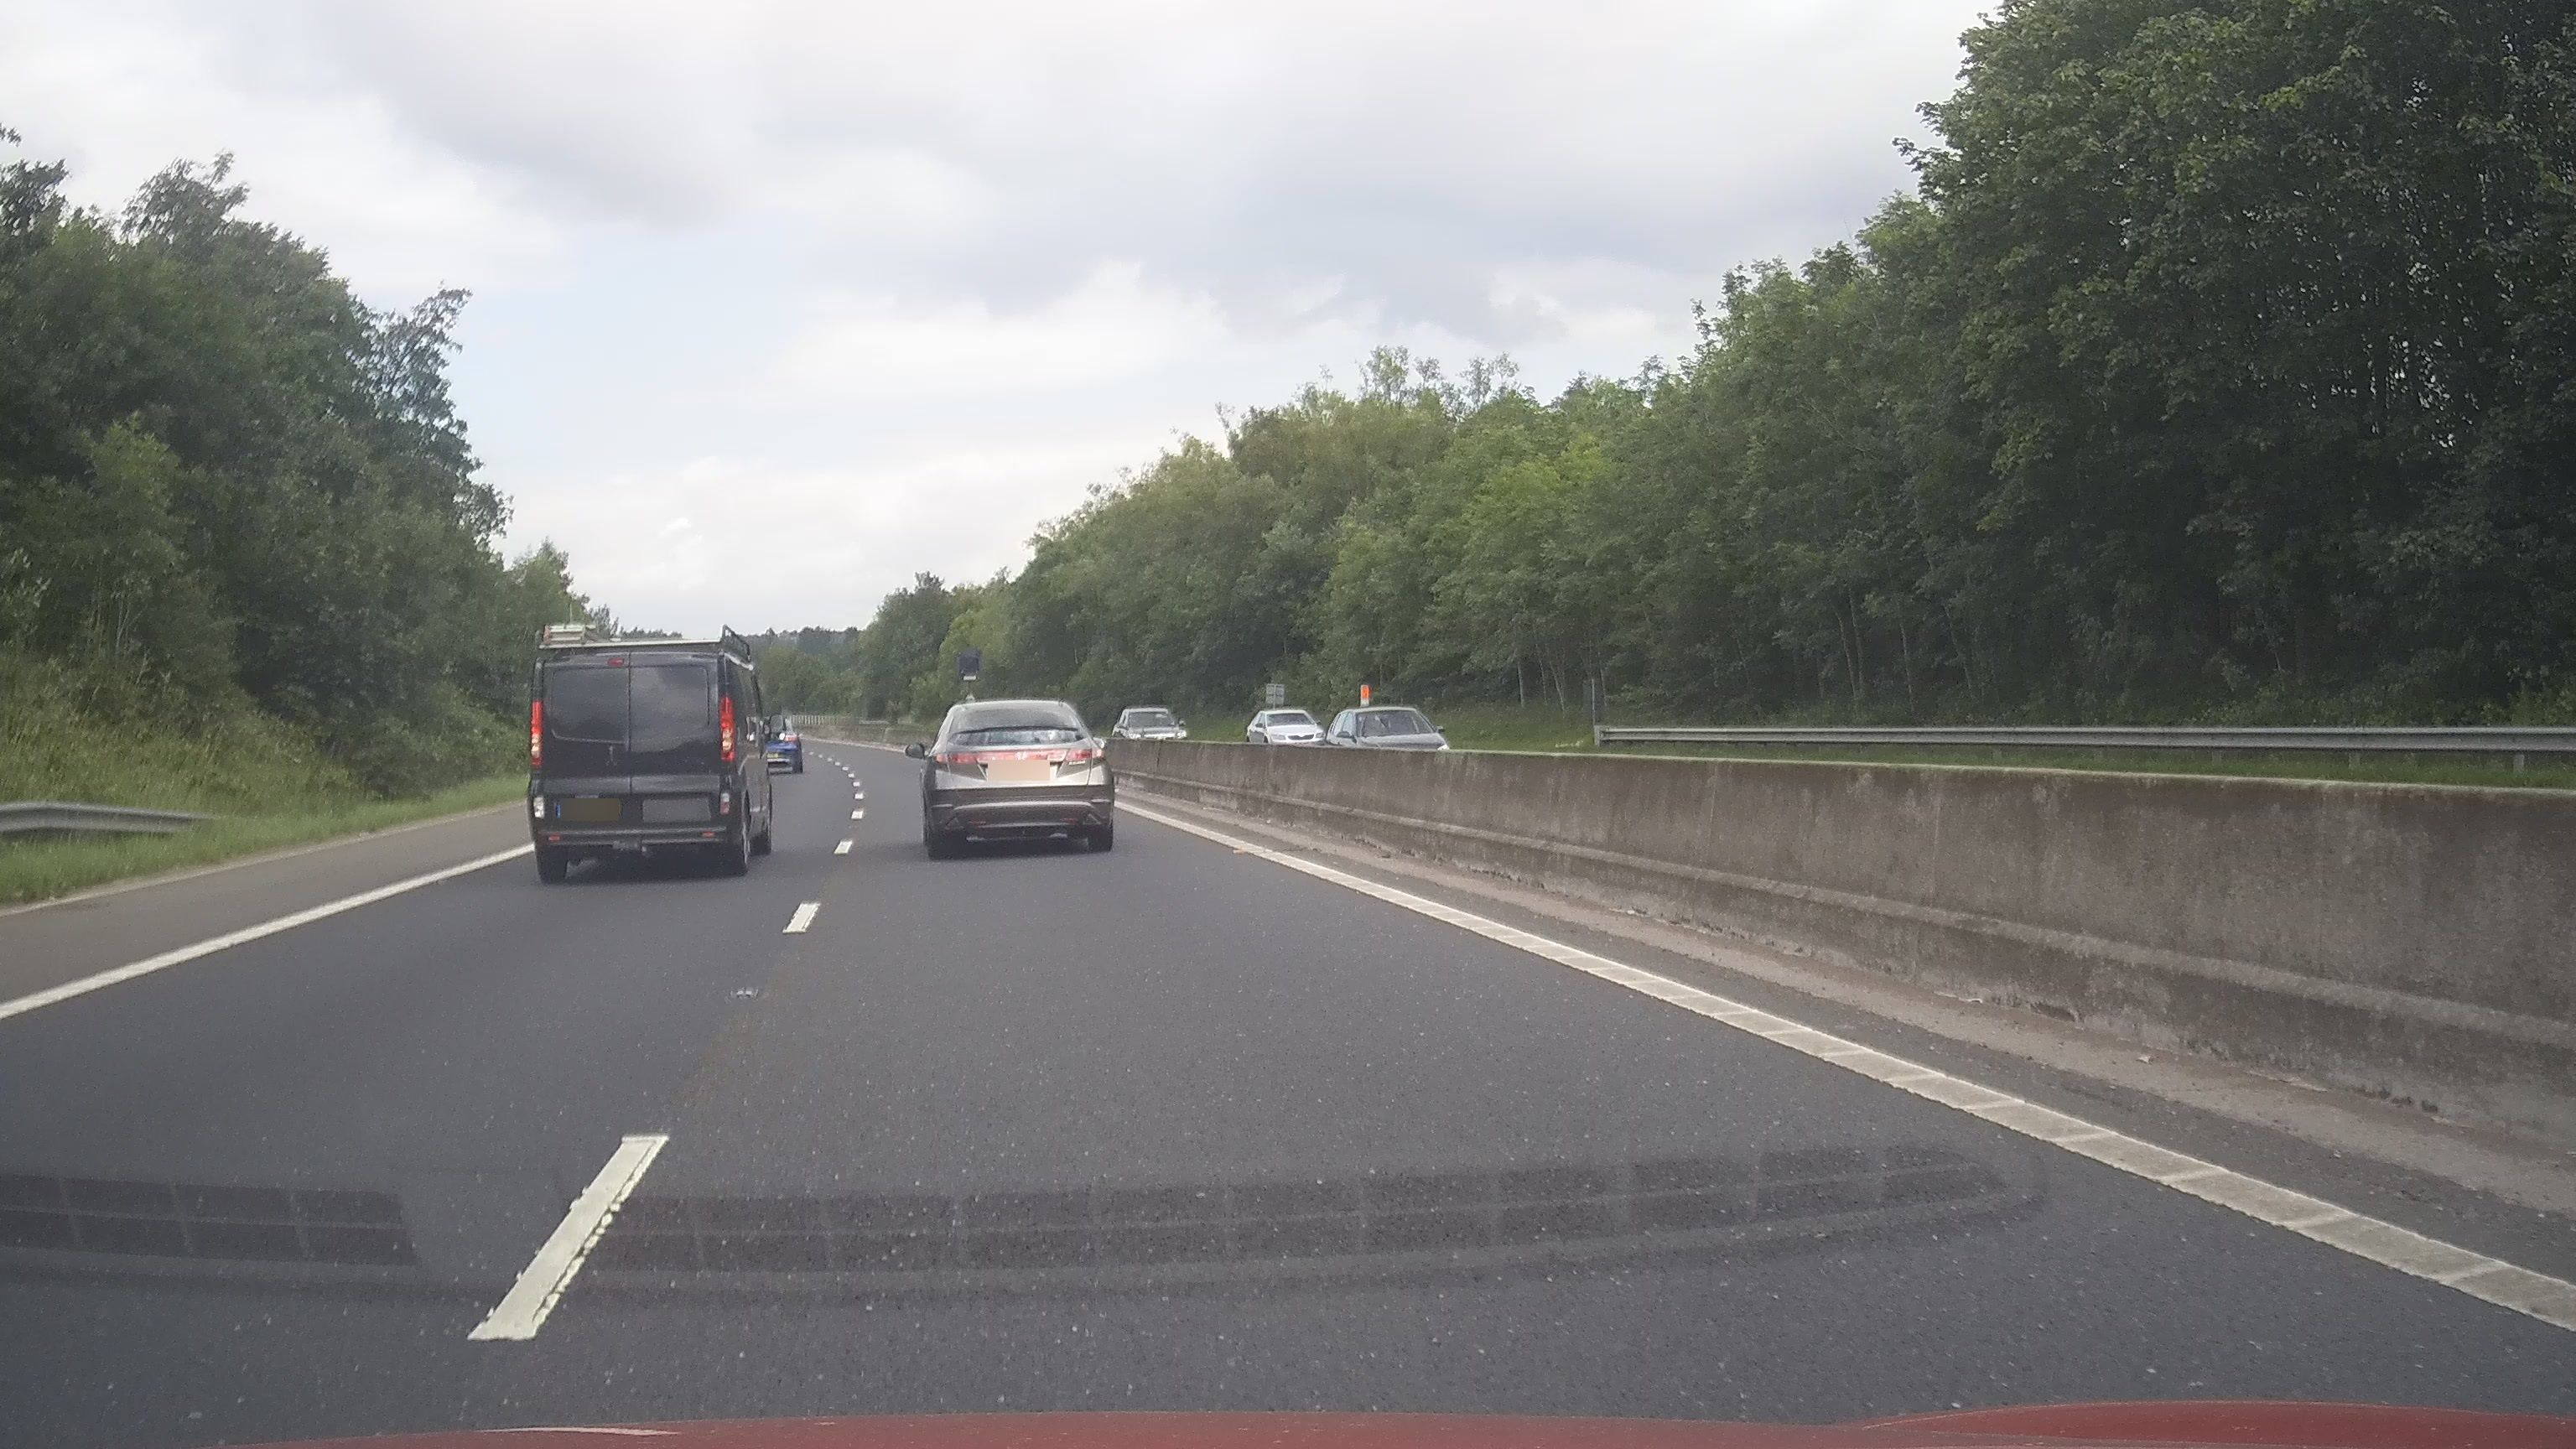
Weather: cloudy
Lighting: day
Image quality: good
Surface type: driving surface
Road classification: footway, track
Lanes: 2.0
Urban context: urban centre
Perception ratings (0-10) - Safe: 2.06, Lively: 1.03, Beautiful: 8.11, Boring: 6.1, Depressing: 4.55, Wealthy: 1.56